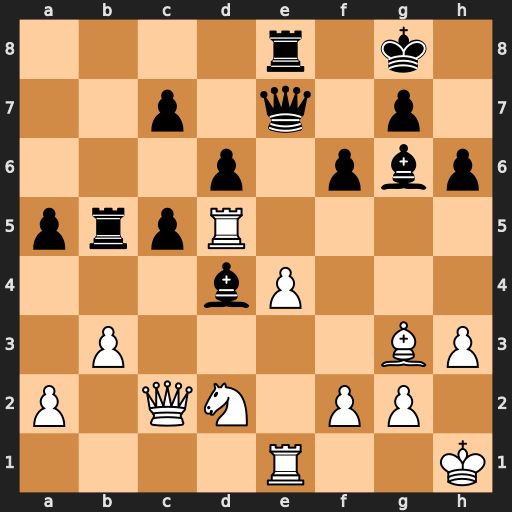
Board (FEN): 4r1k1/2p1q1p1/3p1pbp/prpR4/3bP3/1P4BP/P1QN1PP1/4R2K
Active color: w
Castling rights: -
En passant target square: -
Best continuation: Rxd4 cxd4 Qc4+ d5 Qxb5